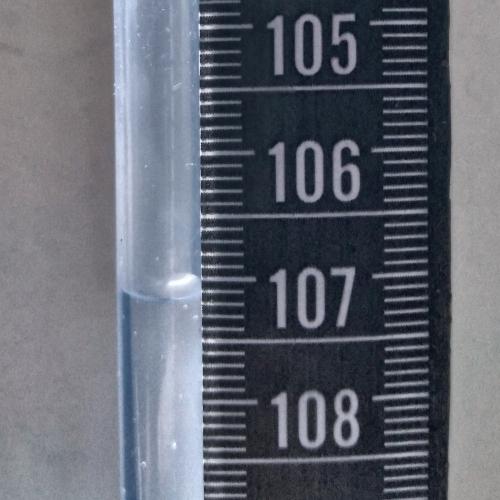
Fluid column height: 107.1 cm